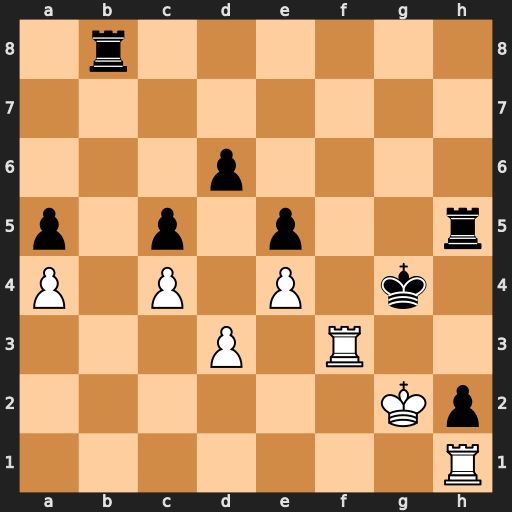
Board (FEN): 1r6/8/3p4/p1p1p2r/P1P1P1k1/3P1R2/6Kp/7R
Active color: w
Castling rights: -
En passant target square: -
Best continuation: Rg3+ Kh4 Rxh2#